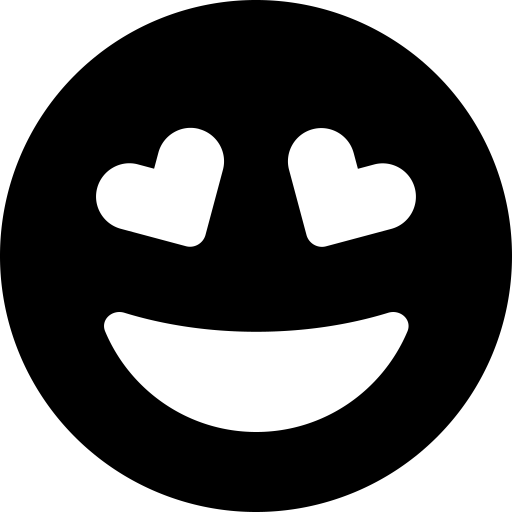
Tags: icon, FontAwesome, fa-icon, solid, face, grin, hearts